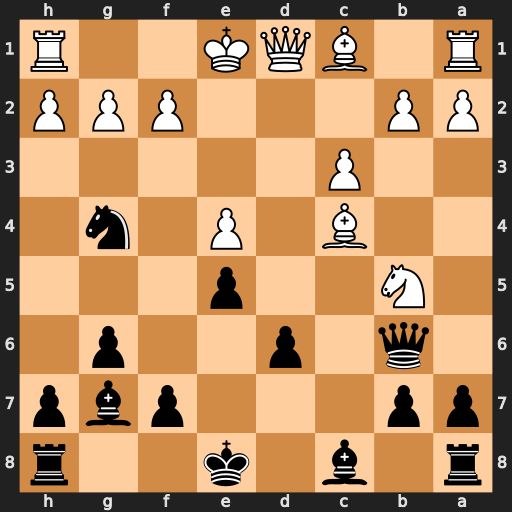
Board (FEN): r1b1k2r/pp3pbp/1q1p2p1/1N2p3/2B1P1n1/2P5/PP3PPP/R1BQK2R
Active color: b
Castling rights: KQkq
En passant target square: -
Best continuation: Qxf2#